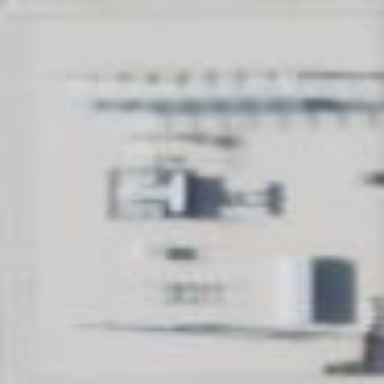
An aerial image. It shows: Power substation specializing in generation.